二年级 · 算术
圈里填入正确的数。

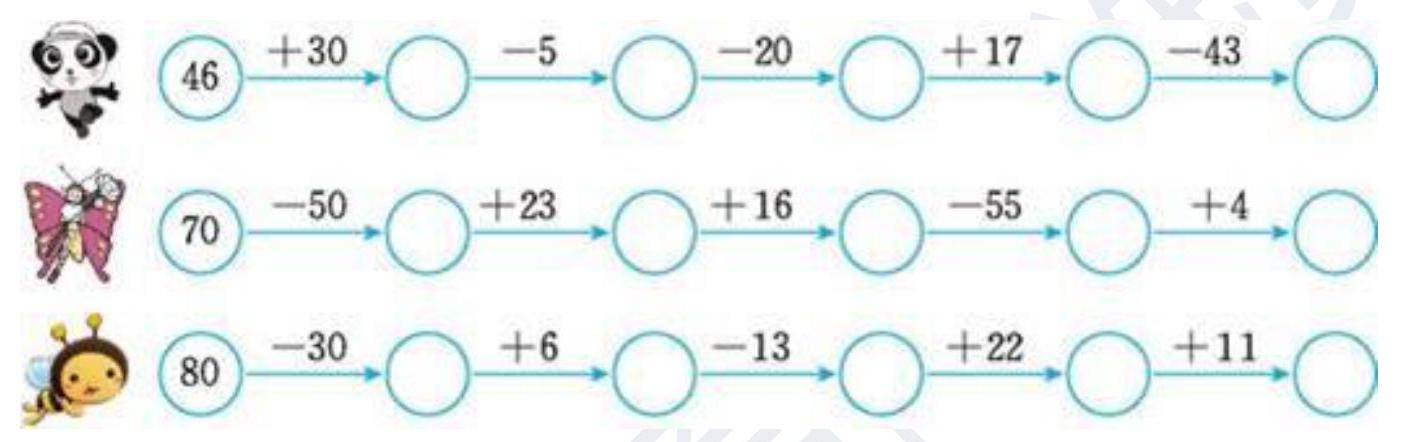
答案: 6; 71; 51; 68; 25; 20; 43; 59; 4; 8; 50; 56; 43; 65; 76